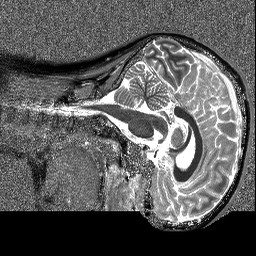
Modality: T1map
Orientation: sagittal
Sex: female